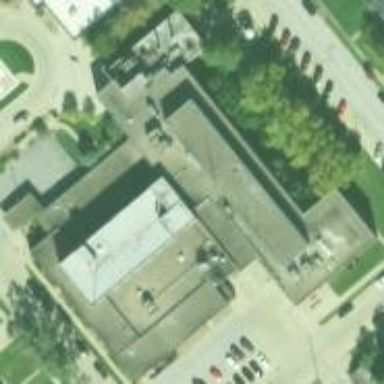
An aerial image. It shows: Hospital building.